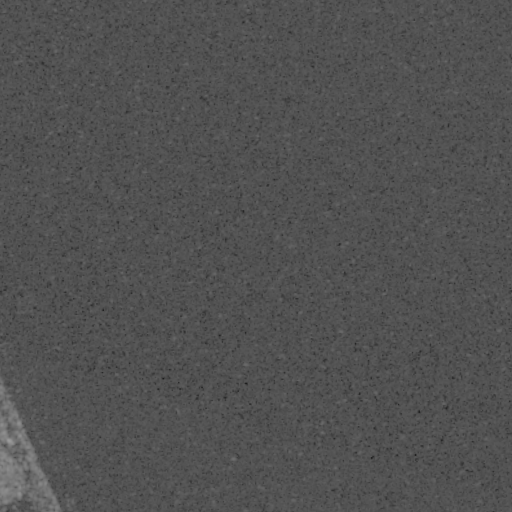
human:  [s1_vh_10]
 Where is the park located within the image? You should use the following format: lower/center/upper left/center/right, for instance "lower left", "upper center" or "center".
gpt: The park is located in the lower left of the image.
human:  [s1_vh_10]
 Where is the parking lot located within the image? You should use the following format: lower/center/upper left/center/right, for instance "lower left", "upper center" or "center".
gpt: The parking lot is located in the lower left of the image.
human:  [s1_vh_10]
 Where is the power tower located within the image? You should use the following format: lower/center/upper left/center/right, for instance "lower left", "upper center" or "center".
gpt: The power tower is located in the lower left of the image.
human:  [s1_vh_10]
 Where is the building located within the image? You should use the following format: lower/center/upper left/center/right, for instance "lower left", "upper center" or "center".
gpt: The building is located in the lower left of the image.
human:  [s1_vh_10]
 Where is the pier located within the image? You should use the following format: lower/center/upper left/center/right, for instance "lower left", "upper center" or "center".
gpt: The pier is located in the center left of the image.
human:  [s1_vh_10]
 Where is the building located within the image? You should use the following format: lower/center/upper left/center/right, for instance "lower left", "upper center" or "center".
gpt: The building is located in the lower left of the image.
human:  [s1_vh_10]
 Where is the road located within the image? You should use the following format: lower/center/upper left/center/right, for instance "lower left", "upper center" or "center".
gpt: There is no road in the image.

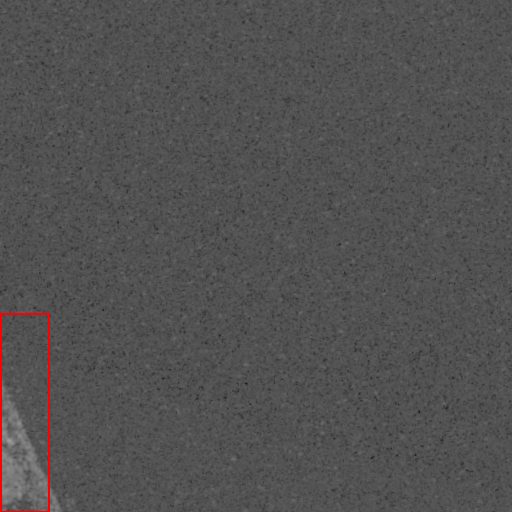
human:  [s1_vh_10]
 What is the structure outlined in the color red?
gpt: The structure outlined in red is a park.
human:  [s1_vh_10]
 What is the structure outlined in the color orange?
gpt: There is no orange outline.